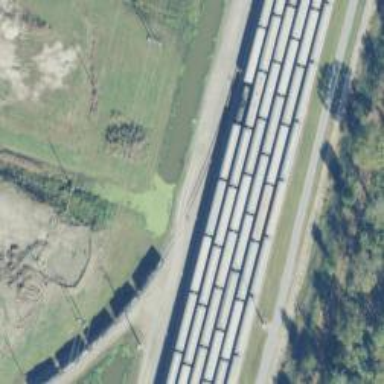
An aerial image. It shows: Railway yard used for servicing trains.